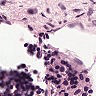
Metastatic tissue present: no